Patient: sex M, age 53
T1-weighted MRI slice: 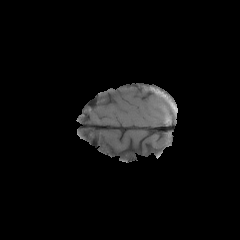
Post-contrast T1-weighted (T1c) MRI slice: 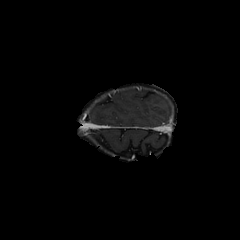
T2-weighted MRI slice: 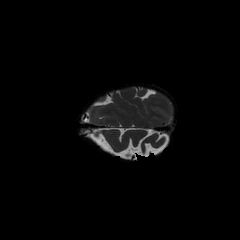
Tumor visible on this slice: no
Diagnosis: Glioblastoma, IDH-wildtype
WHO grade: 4